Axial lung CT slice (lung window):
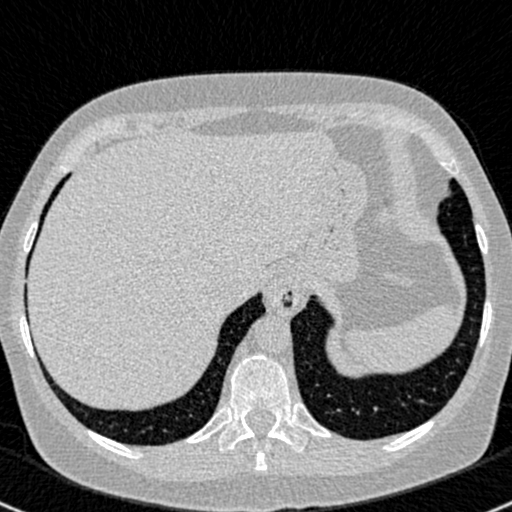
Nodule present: no